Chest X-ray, PA view. Patient: 22 years old, sex F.
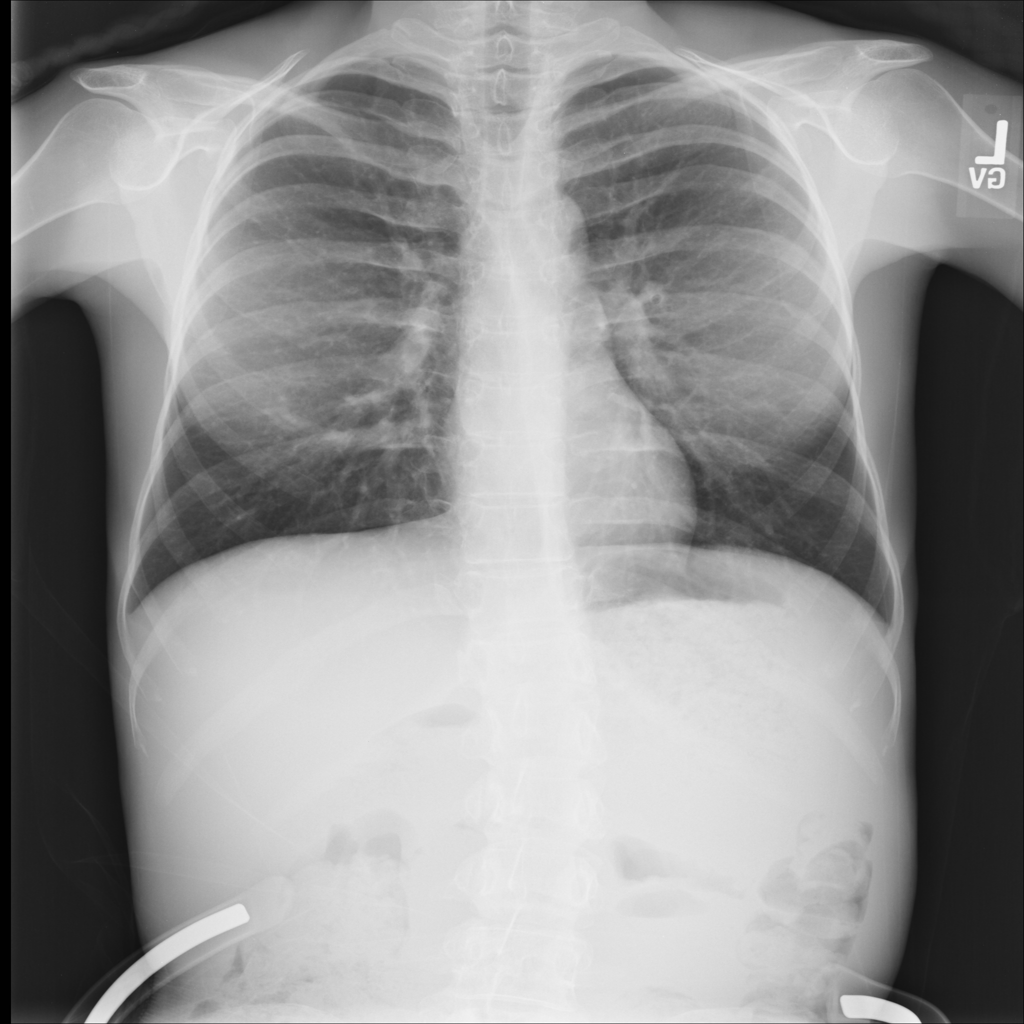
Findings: No Finding